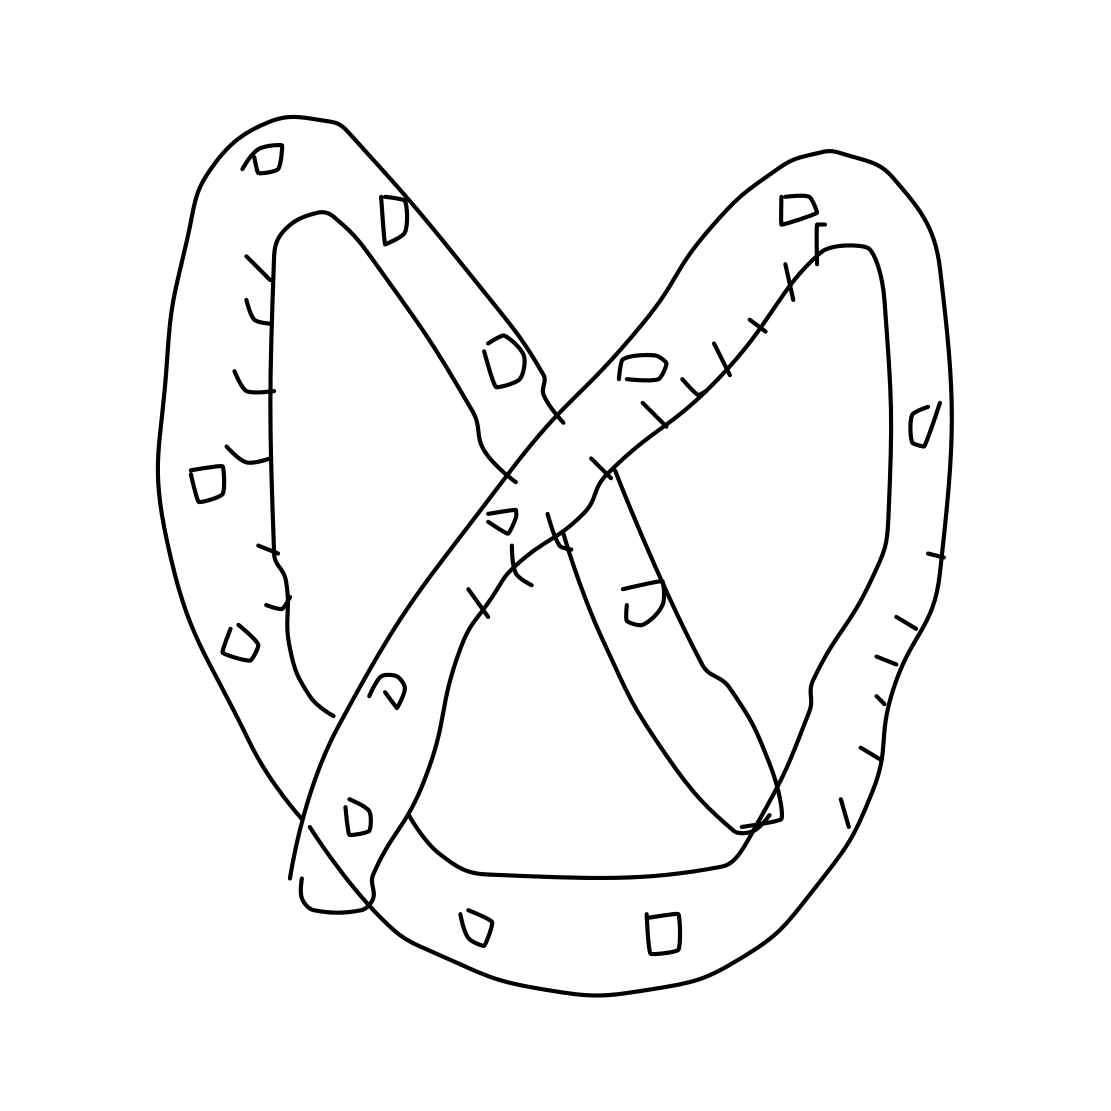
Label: pretzel